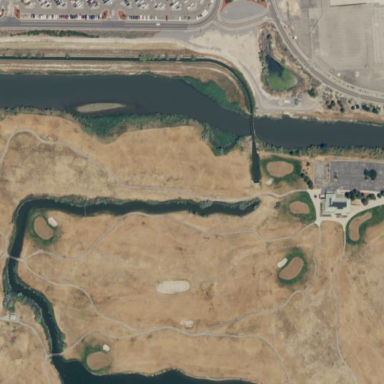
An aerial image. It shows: Water hazard on golf course. The hazard is natural water feature.